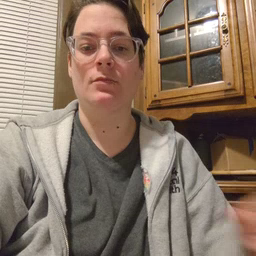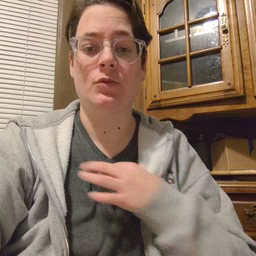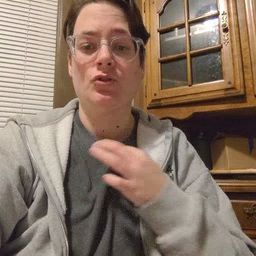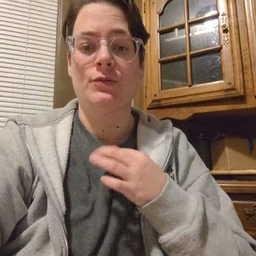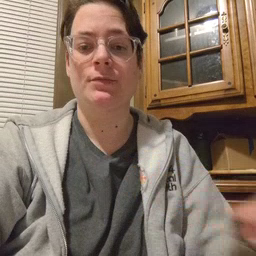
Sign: shirt